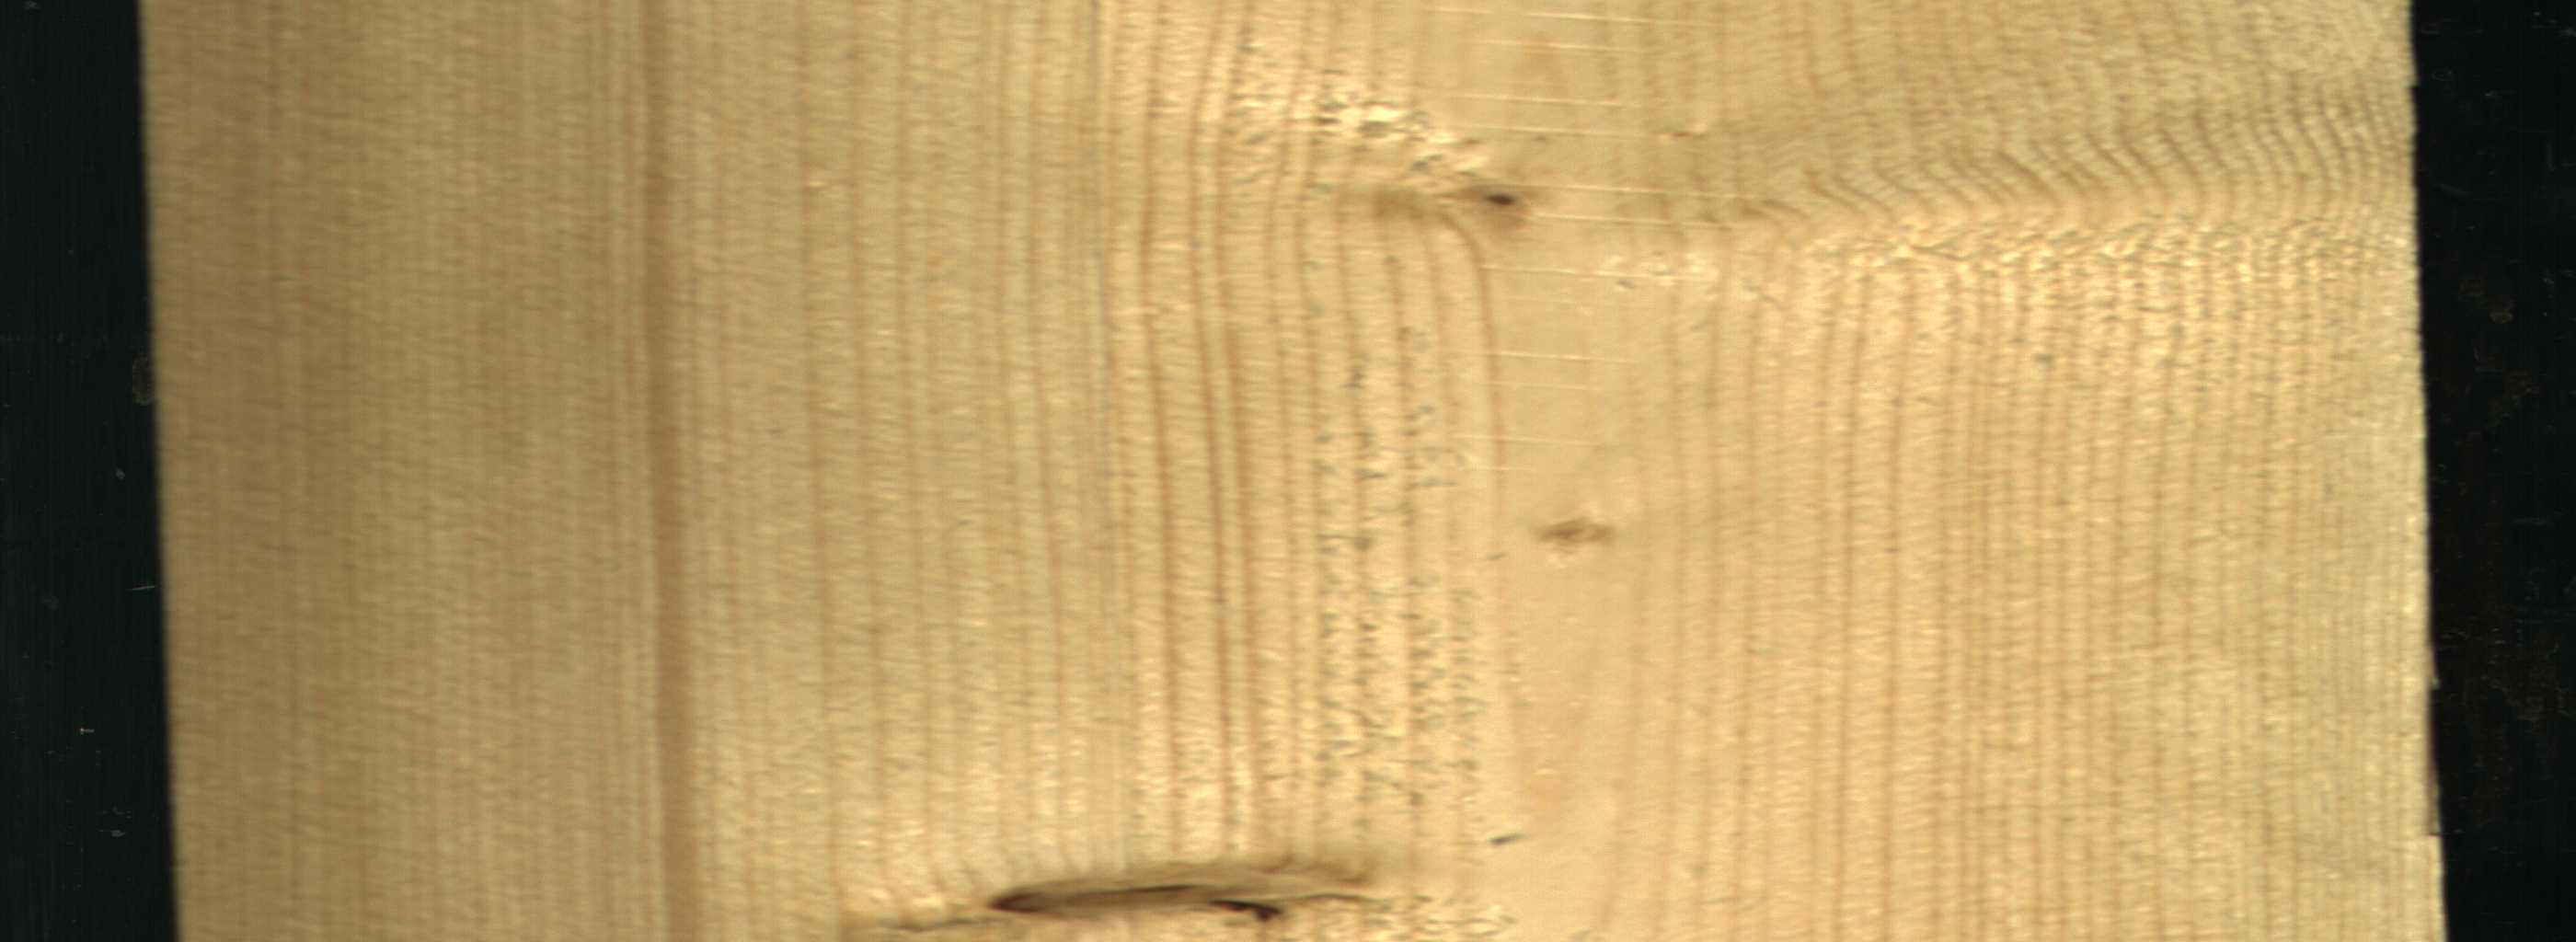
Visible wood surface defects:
Dead_Knot
Live_Knot